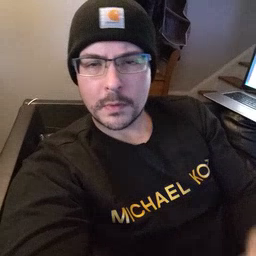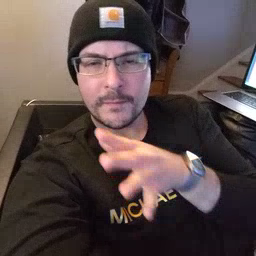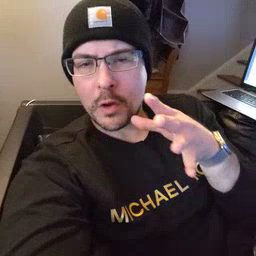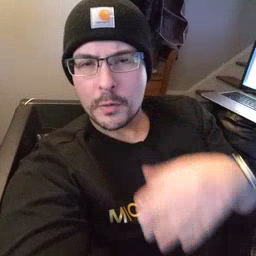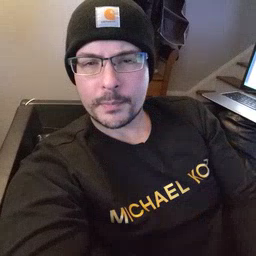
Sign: farm